Field crop: maize
Growth stage: 2
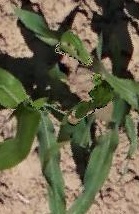
Species: maize